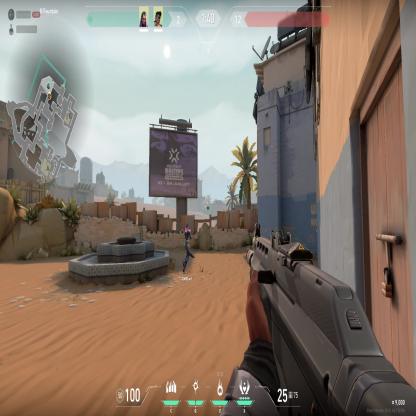
Label: teammate